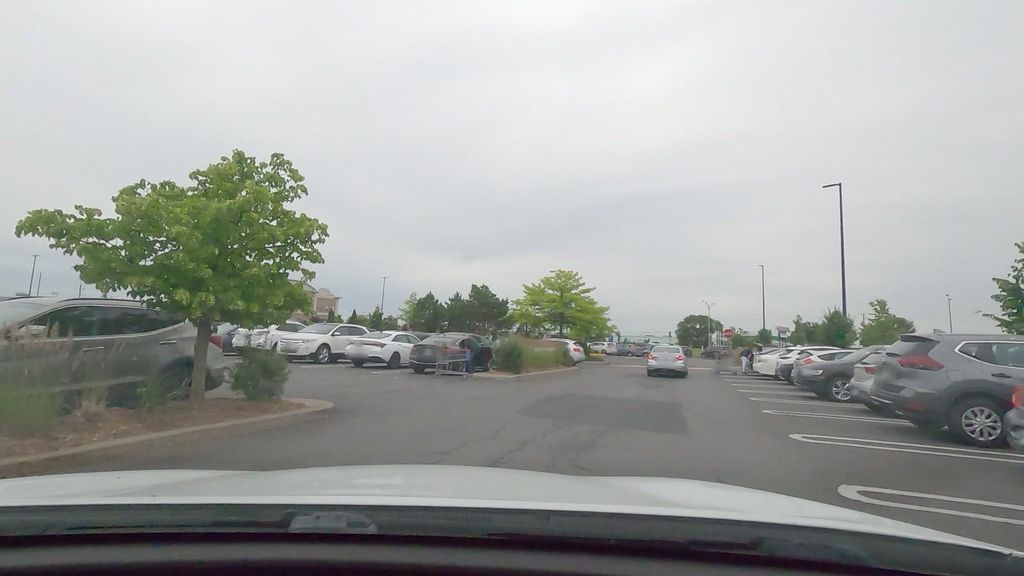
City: montreal